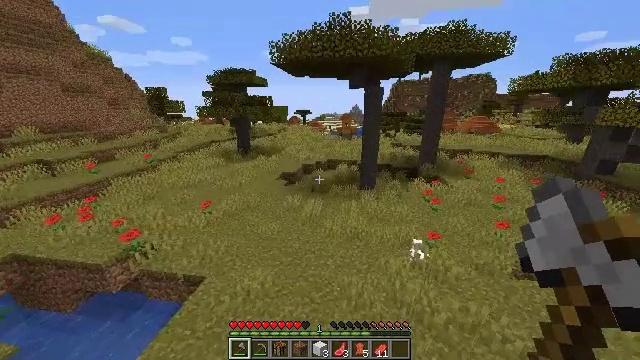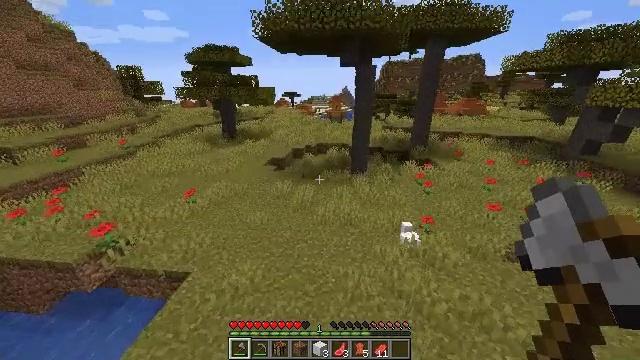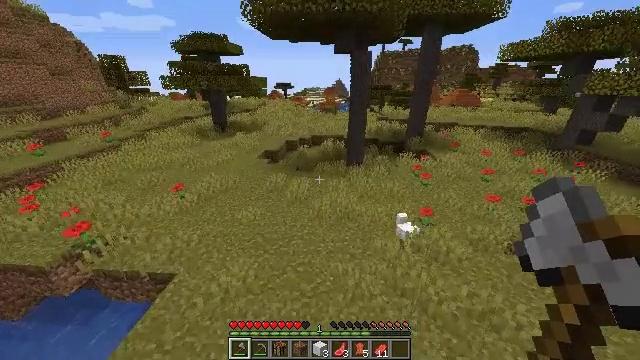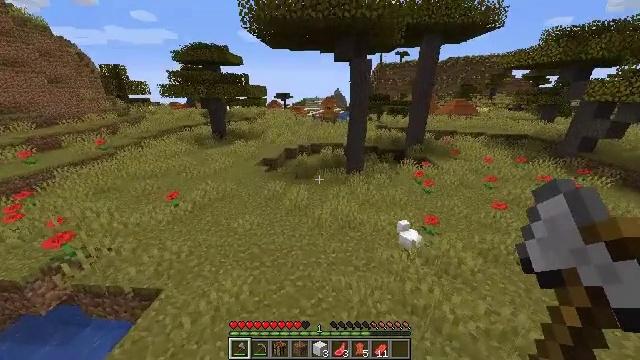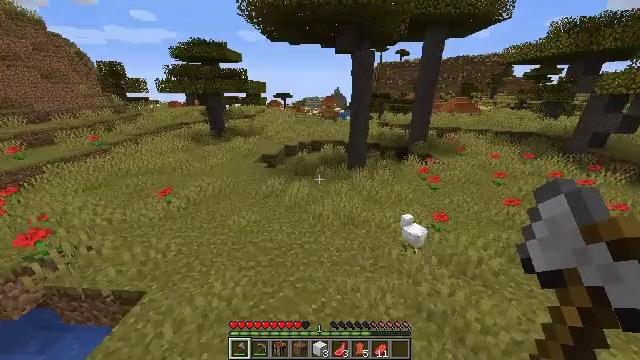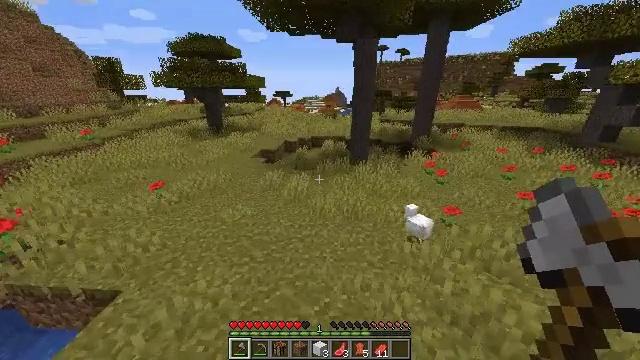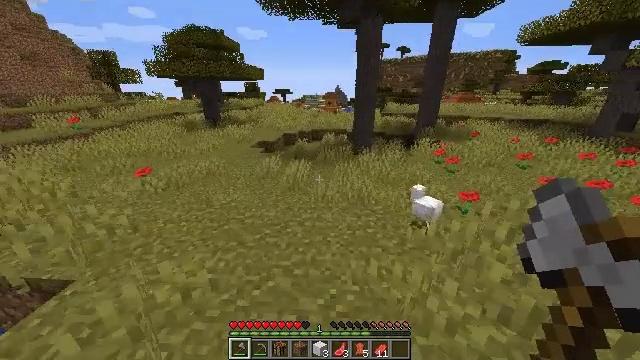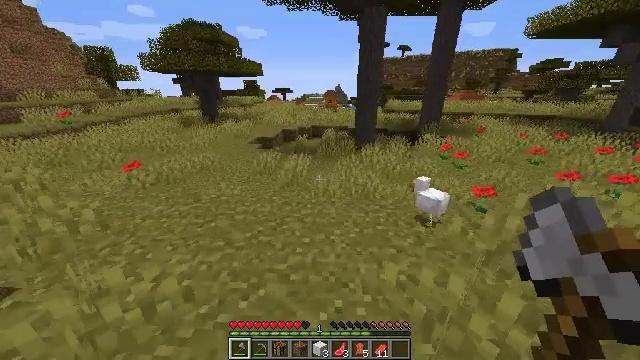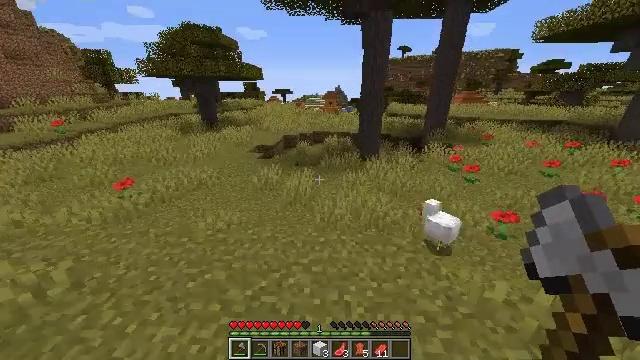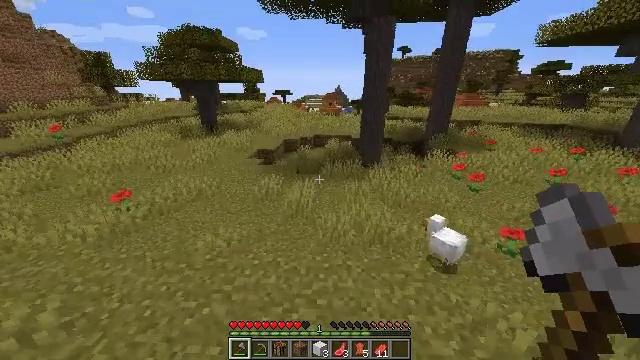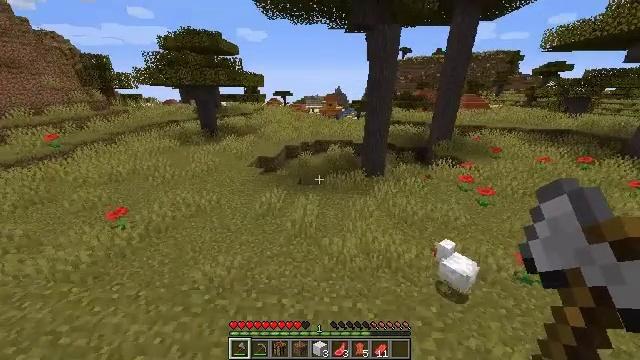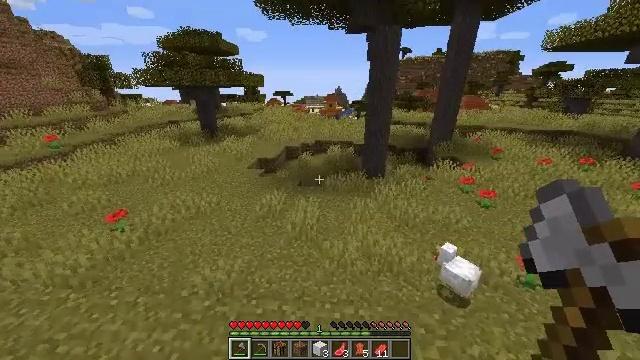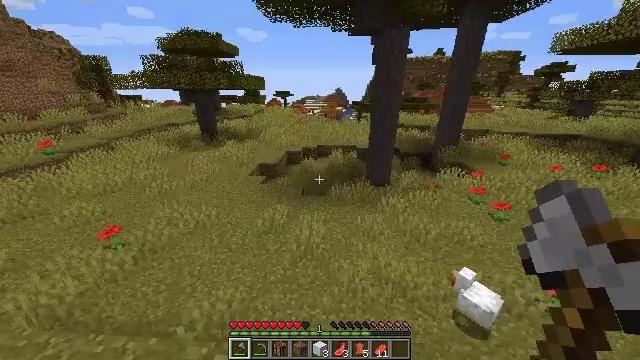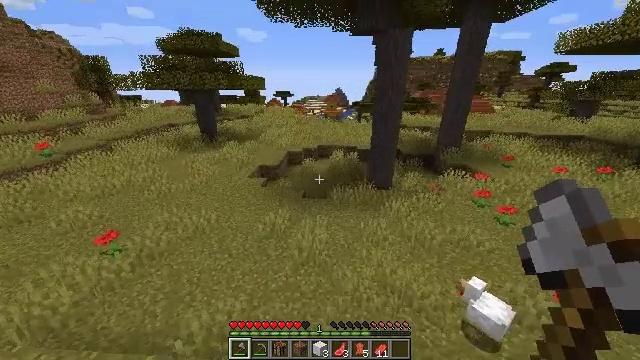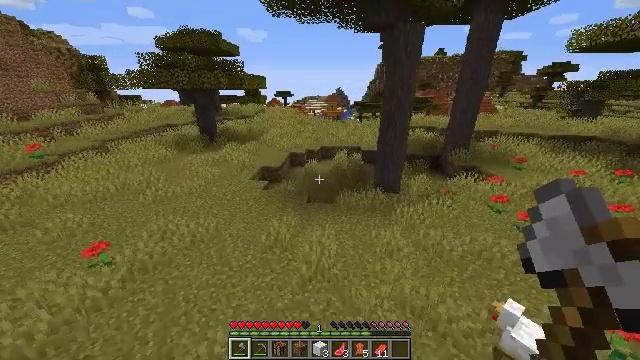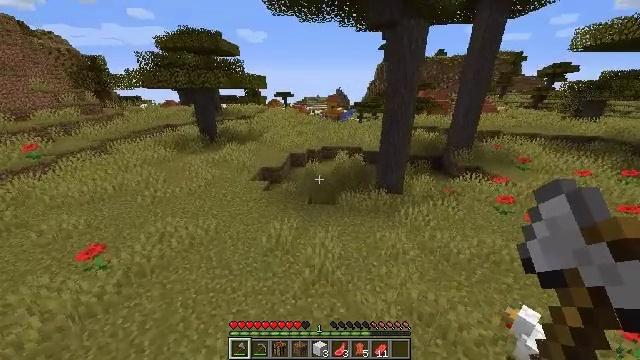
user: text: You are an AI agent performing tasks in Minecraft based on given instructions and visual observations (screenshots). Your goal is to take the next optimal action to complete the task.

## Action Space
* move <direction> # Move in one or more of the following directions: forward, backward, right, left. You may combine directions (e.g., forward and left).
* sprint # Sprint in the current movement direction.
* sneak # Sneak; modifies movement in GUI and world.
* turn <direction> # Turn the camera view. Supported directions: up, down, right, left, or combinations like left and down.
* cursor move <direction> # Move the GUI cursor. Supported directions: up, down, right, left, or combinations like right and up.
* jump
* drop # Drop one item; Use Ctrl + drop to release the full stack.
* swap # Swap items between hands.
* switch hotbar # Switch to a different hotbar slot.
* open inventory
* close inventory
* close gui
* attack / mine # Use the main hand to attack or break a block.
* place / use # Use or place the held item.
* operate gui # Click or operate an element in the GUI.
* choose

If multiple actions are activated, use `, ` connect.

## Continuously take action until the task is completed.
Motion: motion action
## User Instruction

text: Clear away tall grass.
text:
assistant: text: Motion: move forward, sprint, turn right and down, jump
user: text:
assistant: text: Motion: move forward, sprint, turn right and down, jump
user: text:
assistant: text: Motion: move forward, sprint, turn up, jump
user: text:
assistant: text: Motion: move forward, sprint, jump
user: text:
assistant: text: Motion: move forward, sprint, jump
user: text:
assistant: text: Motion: move forward, sprint, jump
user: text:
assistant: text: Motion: move forward, sprint, jump
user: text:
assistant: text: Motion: move forward and move left, sprint, jump
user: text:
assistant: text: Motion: move forward and move left, sprint, jump
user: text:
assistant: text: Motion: move forward and move left, sprint, jump
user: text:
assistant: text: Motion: move forward and move left, sprint, jump
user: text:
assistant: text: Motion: move forward and move left, sprint, jump
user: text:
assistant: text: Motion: move forward and move left, sprint, jump
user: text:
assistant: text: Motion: move forward and move left, sprint, jump
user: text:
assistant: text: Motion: move forward and move left, sprint, jump
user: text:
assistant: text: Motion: move forward and move left, sprint, jump
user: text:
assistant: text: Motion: move forward and move left, sprint, jump
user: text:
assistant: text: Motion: move forward and move left, sprint, jump
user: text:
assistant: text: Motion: move forward, sprint, jump
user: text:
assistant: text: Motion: move forward, sprint, jump
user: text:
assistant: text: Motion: move forward, sprint, jump
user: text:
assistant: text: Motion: move forward, sprint, jump
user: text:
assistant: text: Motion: move forward and move left, sprint, jump
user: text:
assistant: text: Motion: move forward and move left, sprint, jump
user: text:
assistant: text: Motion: move forward and move left, sprint, jump
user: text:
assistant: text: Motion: move forward and move left, sprint, jump
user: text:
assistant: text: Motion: move forward and move left, sprint, jump
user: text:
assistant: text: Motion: move forward and move left, sprint, jump
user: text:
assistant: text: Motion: move forward and move left, sprint, jump
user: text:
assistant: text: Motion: move forward and move left, sprint, jump